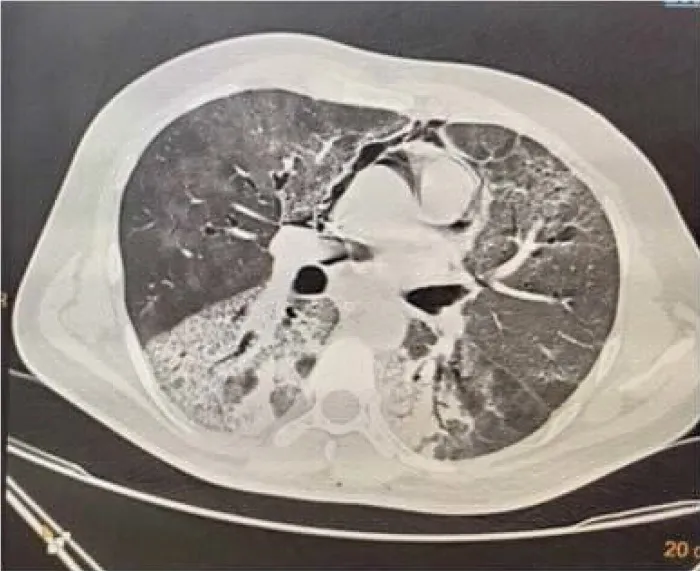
CASE 8: Pneumopericardium extending along the great vessels into the left carotid sheath.
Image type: radiology (ct)